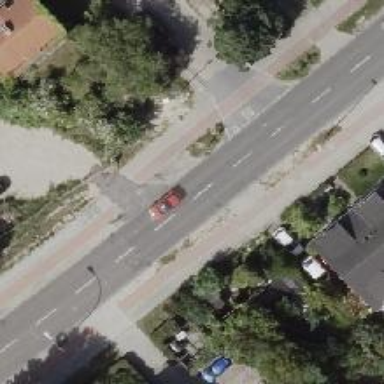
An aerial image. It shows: Secondary road with asphalt surface. There are sidewalks on both sides and cycle track.